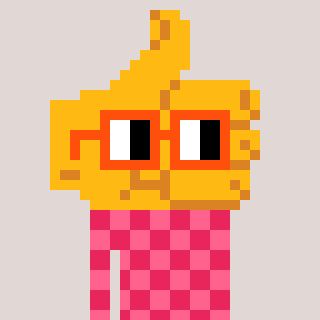
a pixel art character with square orange glasses, a thumbsup-shaped head and a redpinkish-colored body on a warm background